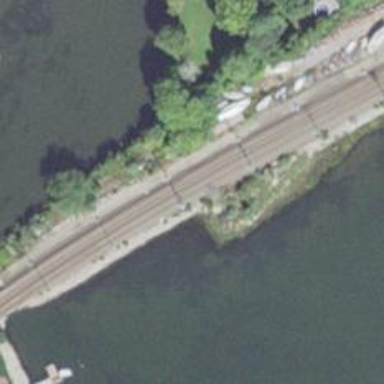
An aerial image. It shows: Railway track with contact lines for electrification.